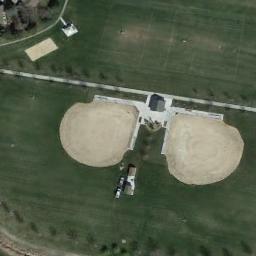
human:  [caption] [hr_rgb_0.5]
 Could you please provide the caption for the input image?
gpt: There are two baseball diamonds in the middle of grass .

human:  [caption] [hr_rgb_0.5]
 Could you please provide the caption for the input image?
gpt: Two adjacent baseball diamonds on the lawn with some trees .

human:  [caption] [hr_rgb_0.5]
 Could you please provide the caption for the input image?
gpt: There are two baseball diamonds in the middle of the grass .

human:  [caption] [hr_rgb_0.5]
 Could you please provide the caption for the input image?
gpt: There are five baseball fields in this picture .

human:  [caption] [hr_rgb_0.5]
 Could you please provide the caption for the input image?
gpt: There is a road next to the two baseball diamonds .